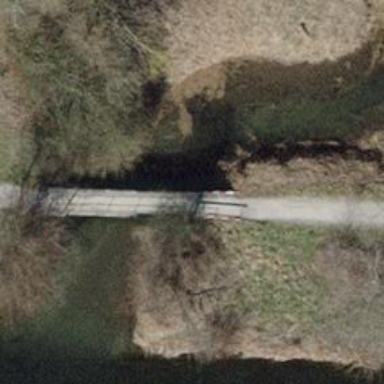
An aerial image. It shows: Concrete bridge over path.